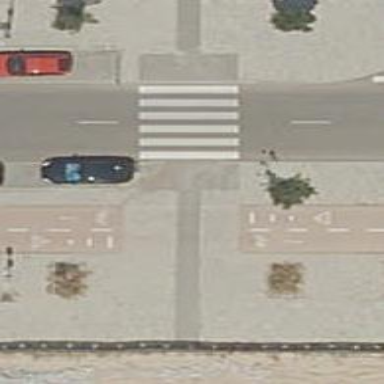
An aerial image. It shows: Footway.